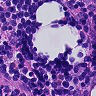
Metastatic tissue present: no